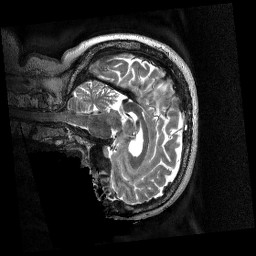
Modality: T2w
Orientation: sagittal
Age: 65
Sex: female
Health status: healthy
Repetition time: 3.2 s
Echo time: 0.563 s